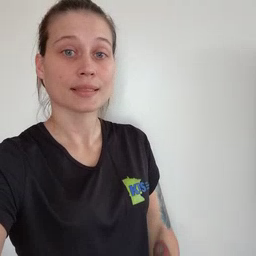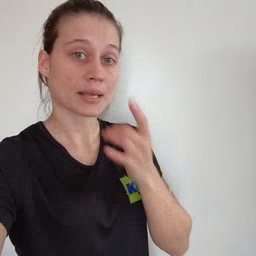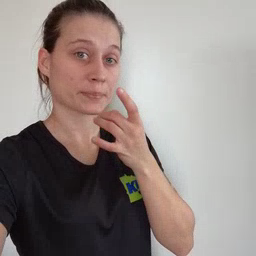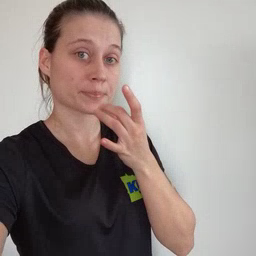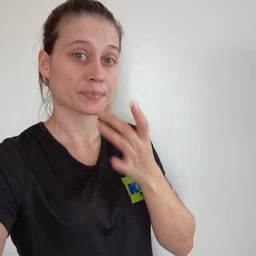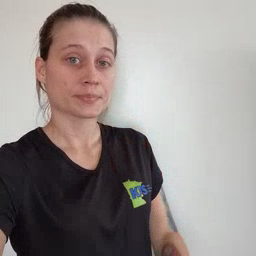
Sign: lamp